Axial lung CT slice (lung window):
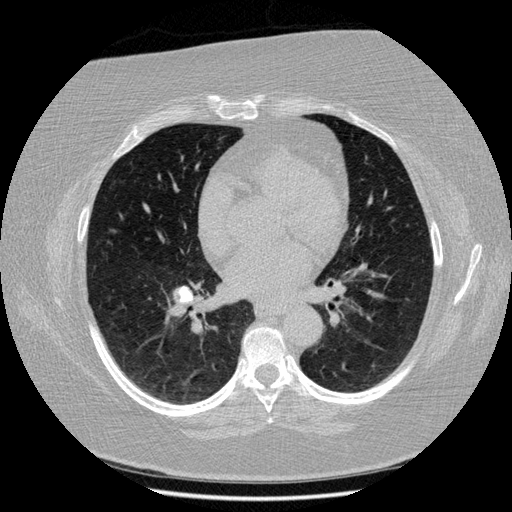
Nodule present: no